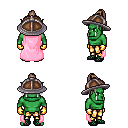
a pixel art fantasy rpg character, male body template, orc, green skin, pink cape, gold greaves, white blonde short topknot hairstyle, chain helm, gold gloves, ghillies, four views (front, back, left, right), 2x2 character sprite sheet, small pixel art, hard edges, no anti-aliasing